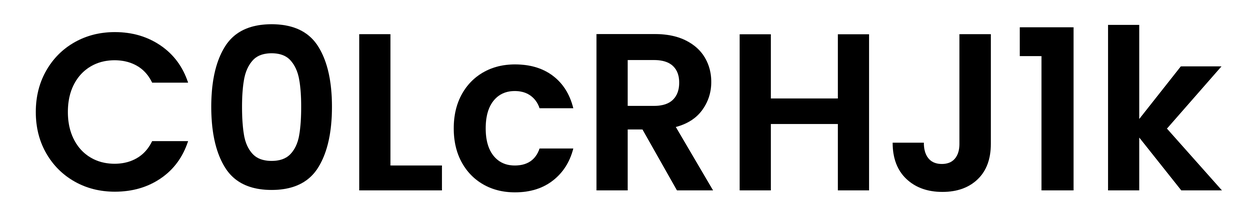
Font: Poppins-SemiBold